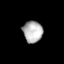
Tissue: lung
Cell type: Epithelial cells
Senescence score: 0.1938
Nuclear area (px): 416
Mean DAPI intensity: 178.132